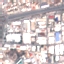
Land use / land cover: Industrial